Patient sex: F
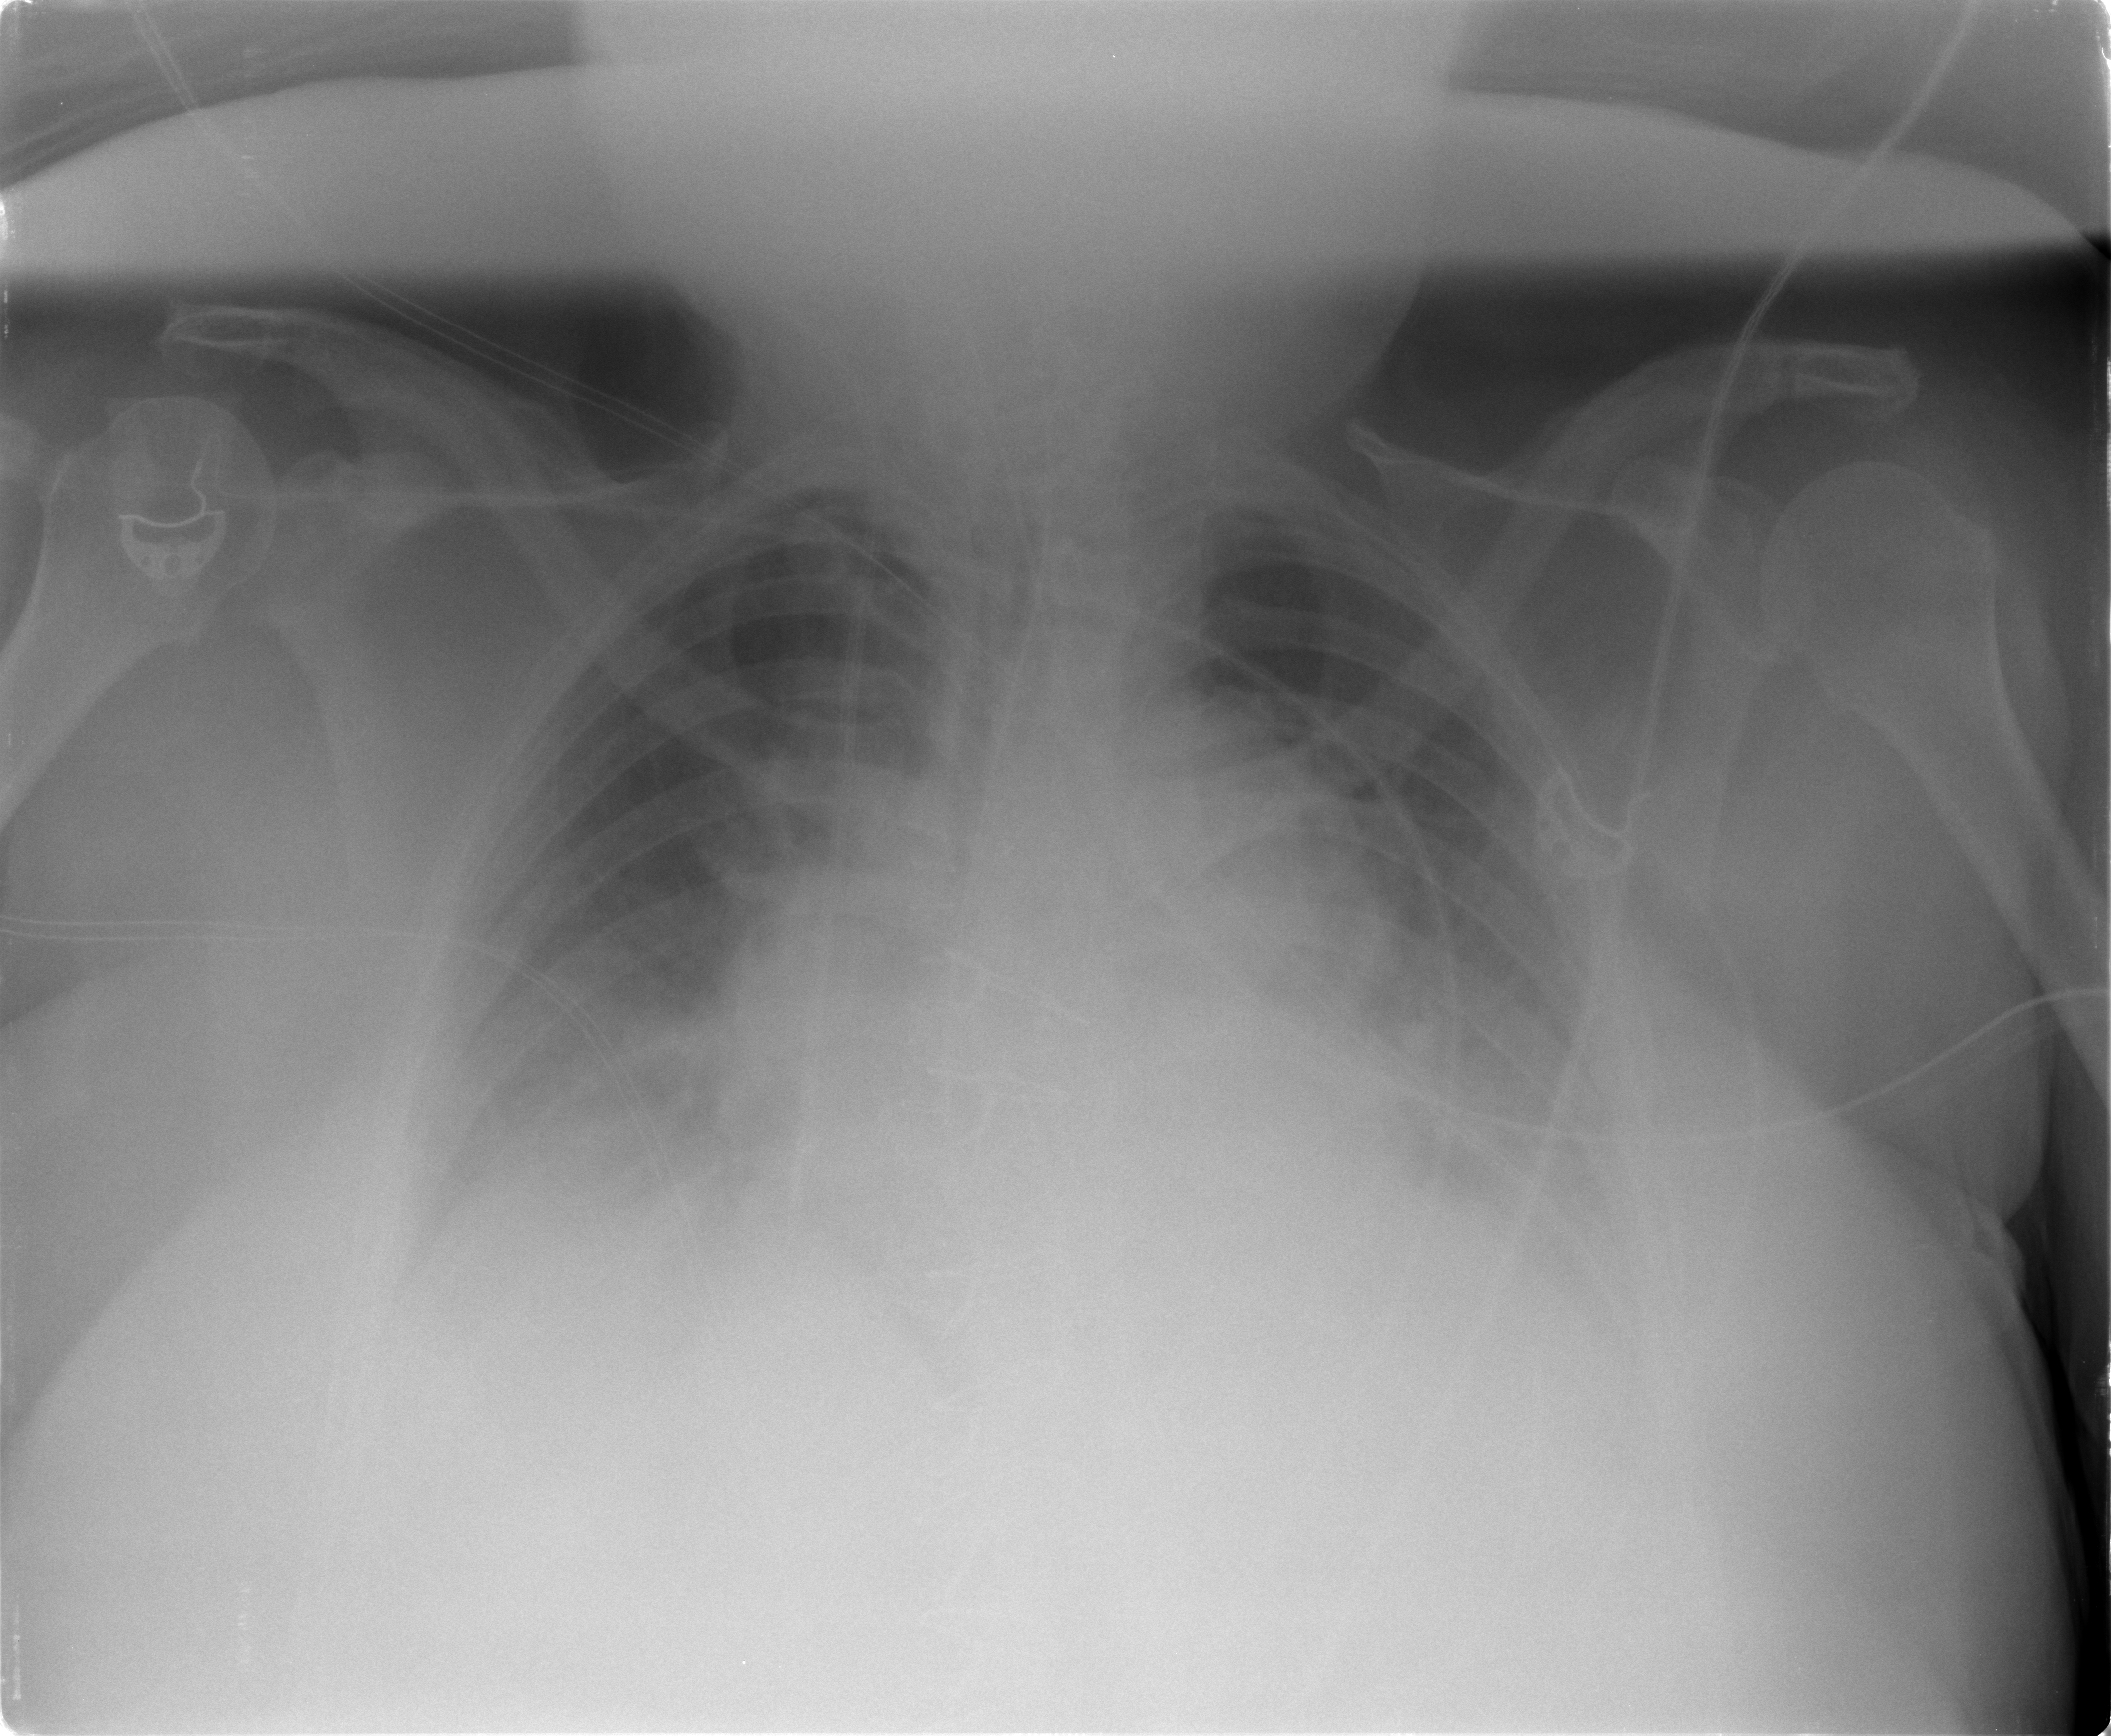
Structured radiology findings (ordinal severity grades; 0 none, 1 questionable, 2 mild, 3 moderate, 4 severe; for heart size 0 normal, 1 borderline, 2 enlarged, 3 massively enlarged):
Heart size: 2
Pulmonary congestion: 3
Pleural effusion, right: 2
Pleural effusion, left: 2
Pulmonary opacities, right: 0
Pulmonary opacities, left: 0
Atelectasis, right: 2
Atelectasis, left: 2